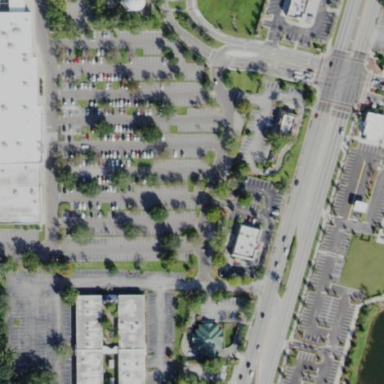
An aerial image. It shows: Parking area.